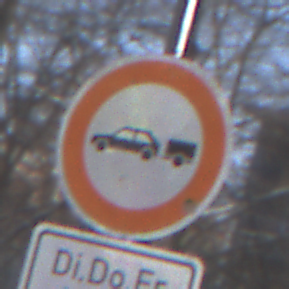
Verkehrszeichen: VerbotPersonenkraftwagenMitAnhaenger
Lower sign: ZeitangabenMitBeschraenkungAufWochentage3
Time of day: MorningAfternoon
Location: Outdoor (Special)
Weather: Clear
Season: Winter
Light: Natural